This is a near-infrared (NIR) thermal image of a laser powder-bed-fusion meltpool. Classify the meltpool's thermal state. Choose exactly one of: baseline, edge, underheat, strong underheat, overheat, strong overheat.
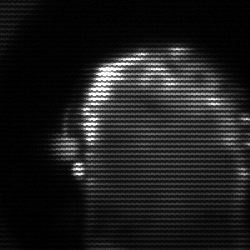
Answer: baseline